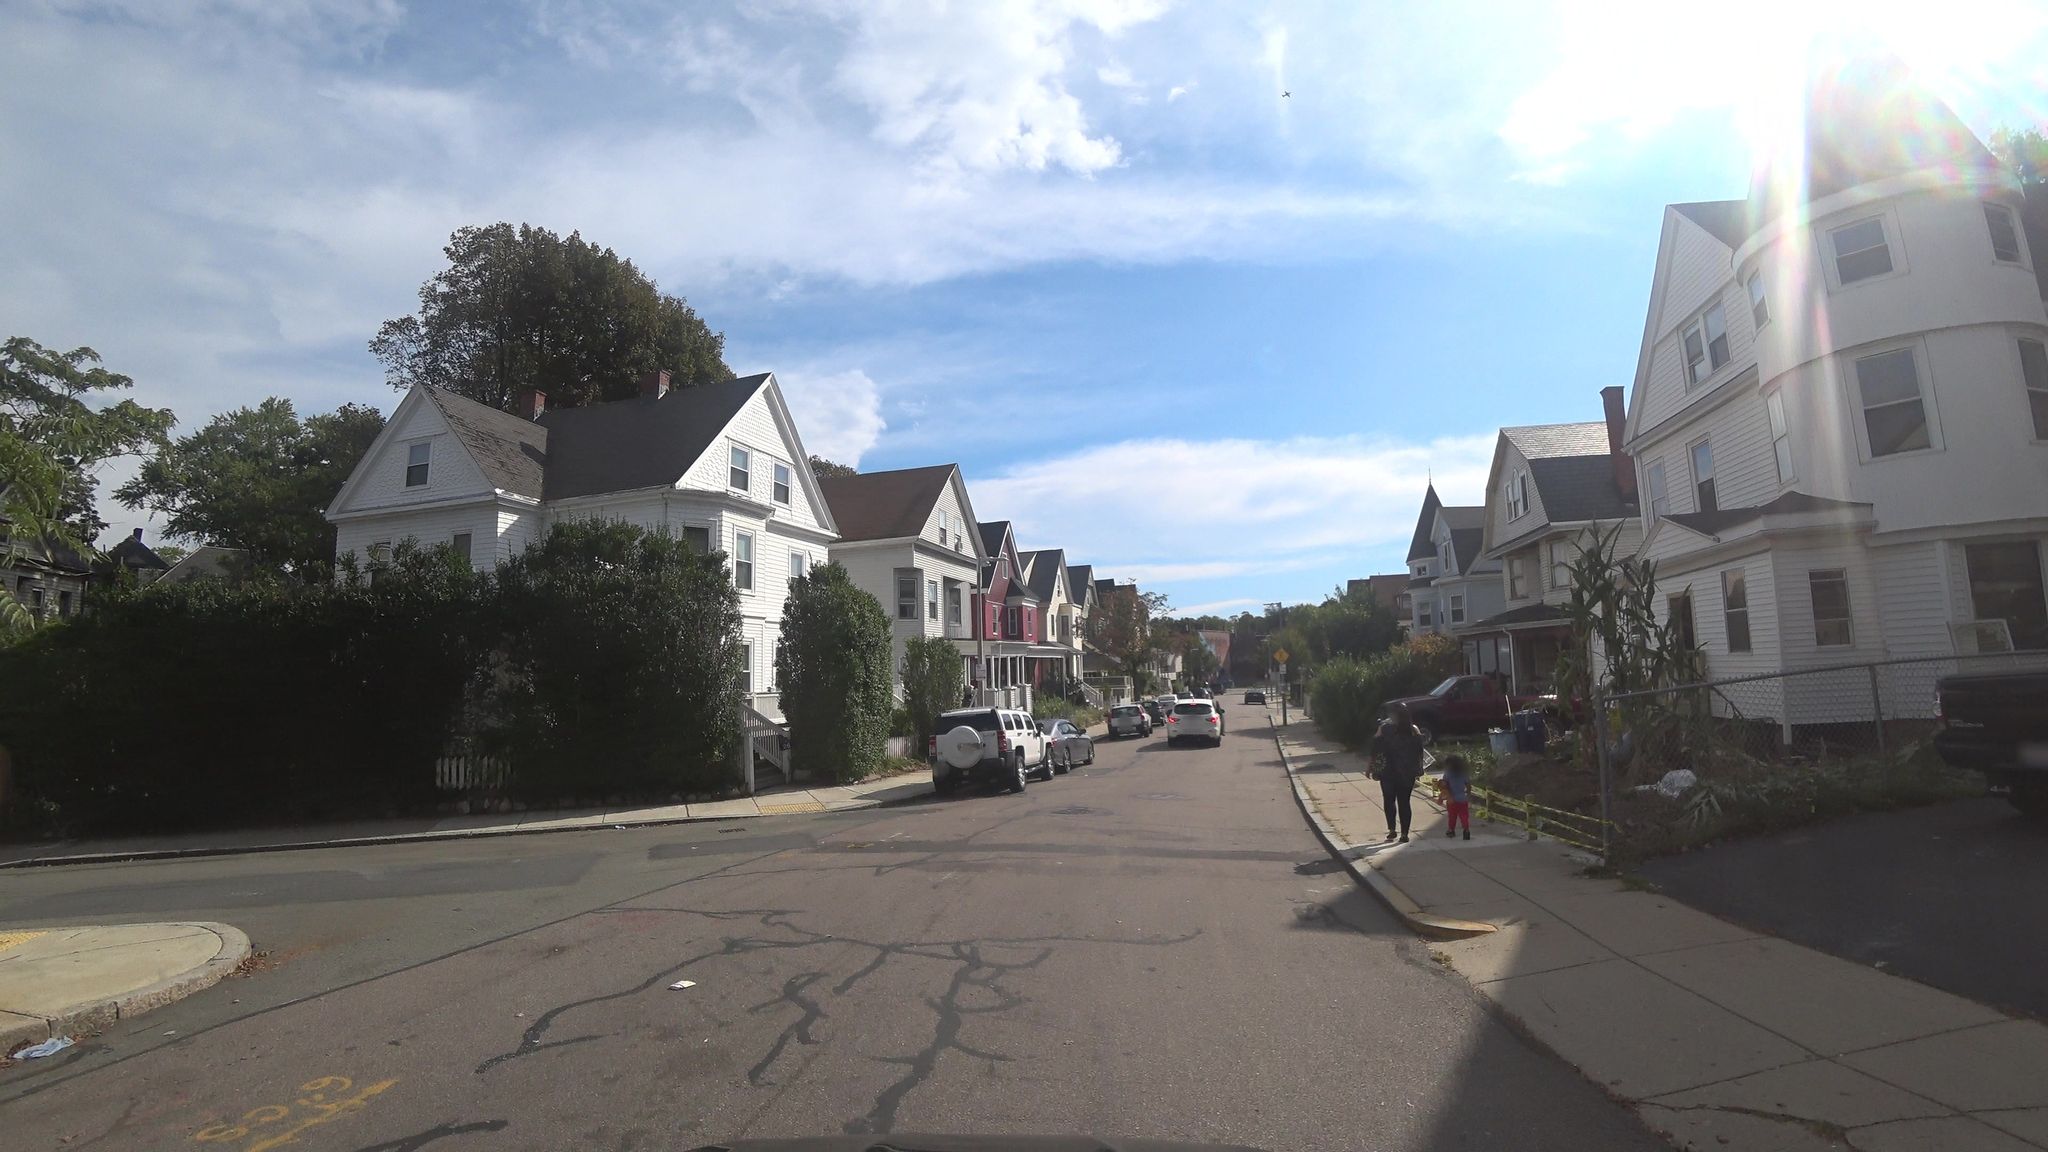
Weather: cloudy
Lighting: day
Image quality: good
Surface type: cycling surface
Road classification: footway
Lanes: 1
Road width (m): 12.2
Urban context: urban centre
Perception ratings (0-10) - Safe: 9.51, Lively: 9.33, Beautiful: 8.93, Boring: 3.76, Depressing: 1.15, Wealthy: 7.91